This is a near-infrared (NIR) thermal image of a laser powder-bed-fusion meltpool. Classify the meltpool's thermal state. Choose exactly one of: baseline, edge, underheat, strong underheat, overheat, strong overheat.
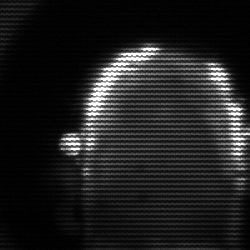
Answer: baseline